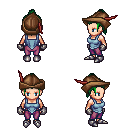
a pixel art fantasy rpg character, female body template, human, light skin, blue vest, magenta pants, green long topknot hairstyle, leather cap, metal gloves, metal boots, four views (front, back, left, right), 2x2 character sprite sheet, small pixel art, hard edges, no anti-aliasing